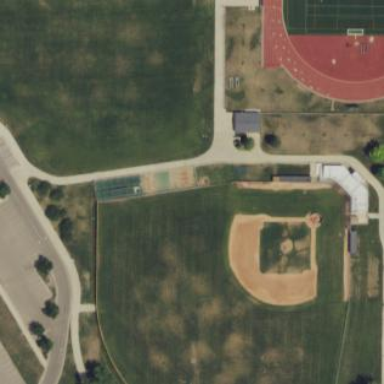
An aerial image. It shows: Baseball pitch for leisure and sports activities.